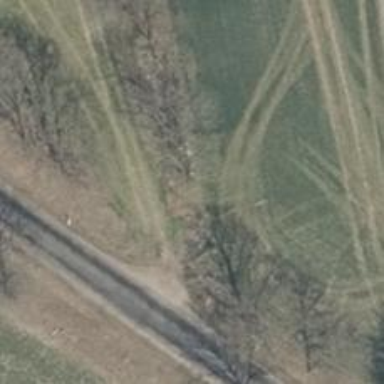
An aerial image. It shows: Row of trees in natural setting.